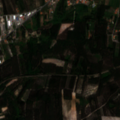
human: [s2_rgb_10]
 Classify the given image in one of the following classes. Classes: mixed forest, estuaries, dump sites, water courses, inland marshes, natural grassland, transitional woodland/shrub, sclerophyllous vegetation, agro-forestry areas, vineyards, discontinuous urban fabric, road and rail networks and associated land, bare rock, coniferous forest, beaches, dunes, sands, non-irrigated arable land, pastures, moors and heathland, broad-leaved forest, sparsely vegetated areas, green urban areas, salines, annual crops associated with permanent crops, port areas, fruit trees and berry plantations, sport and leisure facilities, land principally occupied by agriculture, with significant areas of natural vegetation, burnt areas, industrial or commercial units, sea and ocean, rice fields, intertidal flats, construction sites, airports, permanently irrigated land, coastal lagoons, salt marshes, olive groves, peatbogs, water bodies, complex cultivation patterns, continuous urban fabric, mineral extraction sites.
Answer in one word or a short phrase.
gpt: industrial or commercial units, land principally occupied by agriculture, with significant areas of natural vegetation, coniferous forest, transitional woodland/shrub